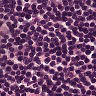
Metastatic tissue present: no